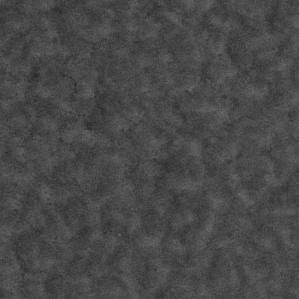
Label: frost